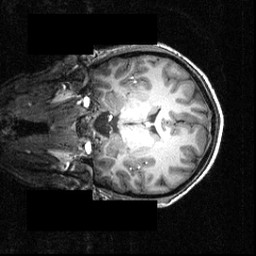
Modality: T1w
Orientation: coronal
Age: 16
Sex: male
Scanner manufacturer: siemens
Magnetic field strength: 3.951 T
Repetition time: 1.5 s
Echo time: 0.00335 s